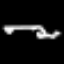
Label: squiggle